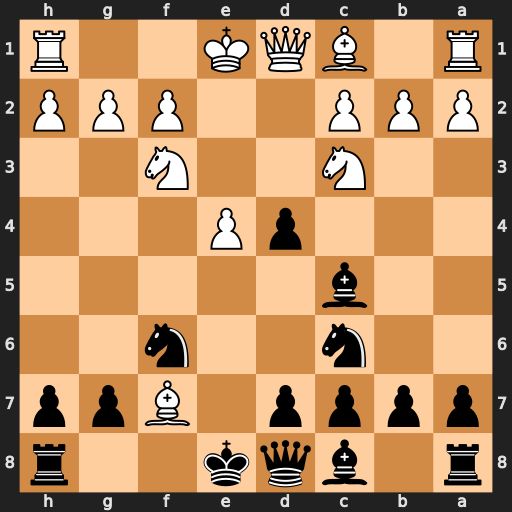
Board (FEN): r1bqk2r/pppp1Bpp/2n2n2/2b5/3pP3/2N2N2/PPP2PPP/R1BQK2R
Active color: b
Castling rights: KQkq
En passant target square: -
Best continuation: Kxf7